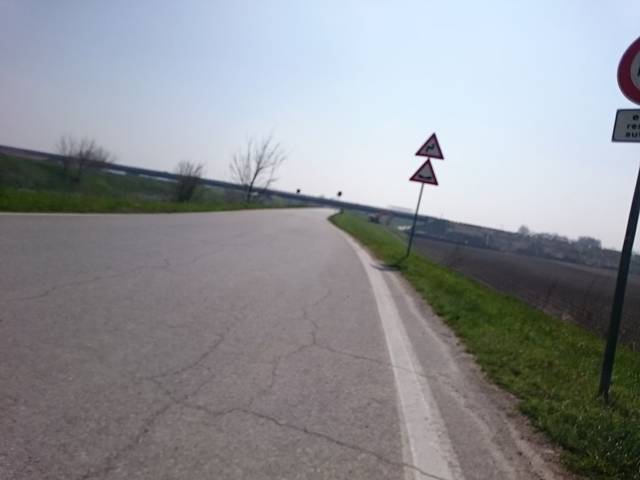
Region: Italy
Coordinates: 45.206, 11.648